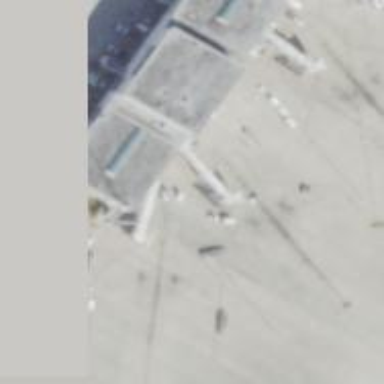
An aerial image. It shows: Airport gate.